Fundus camera: zeiss
Shooting center: fovea
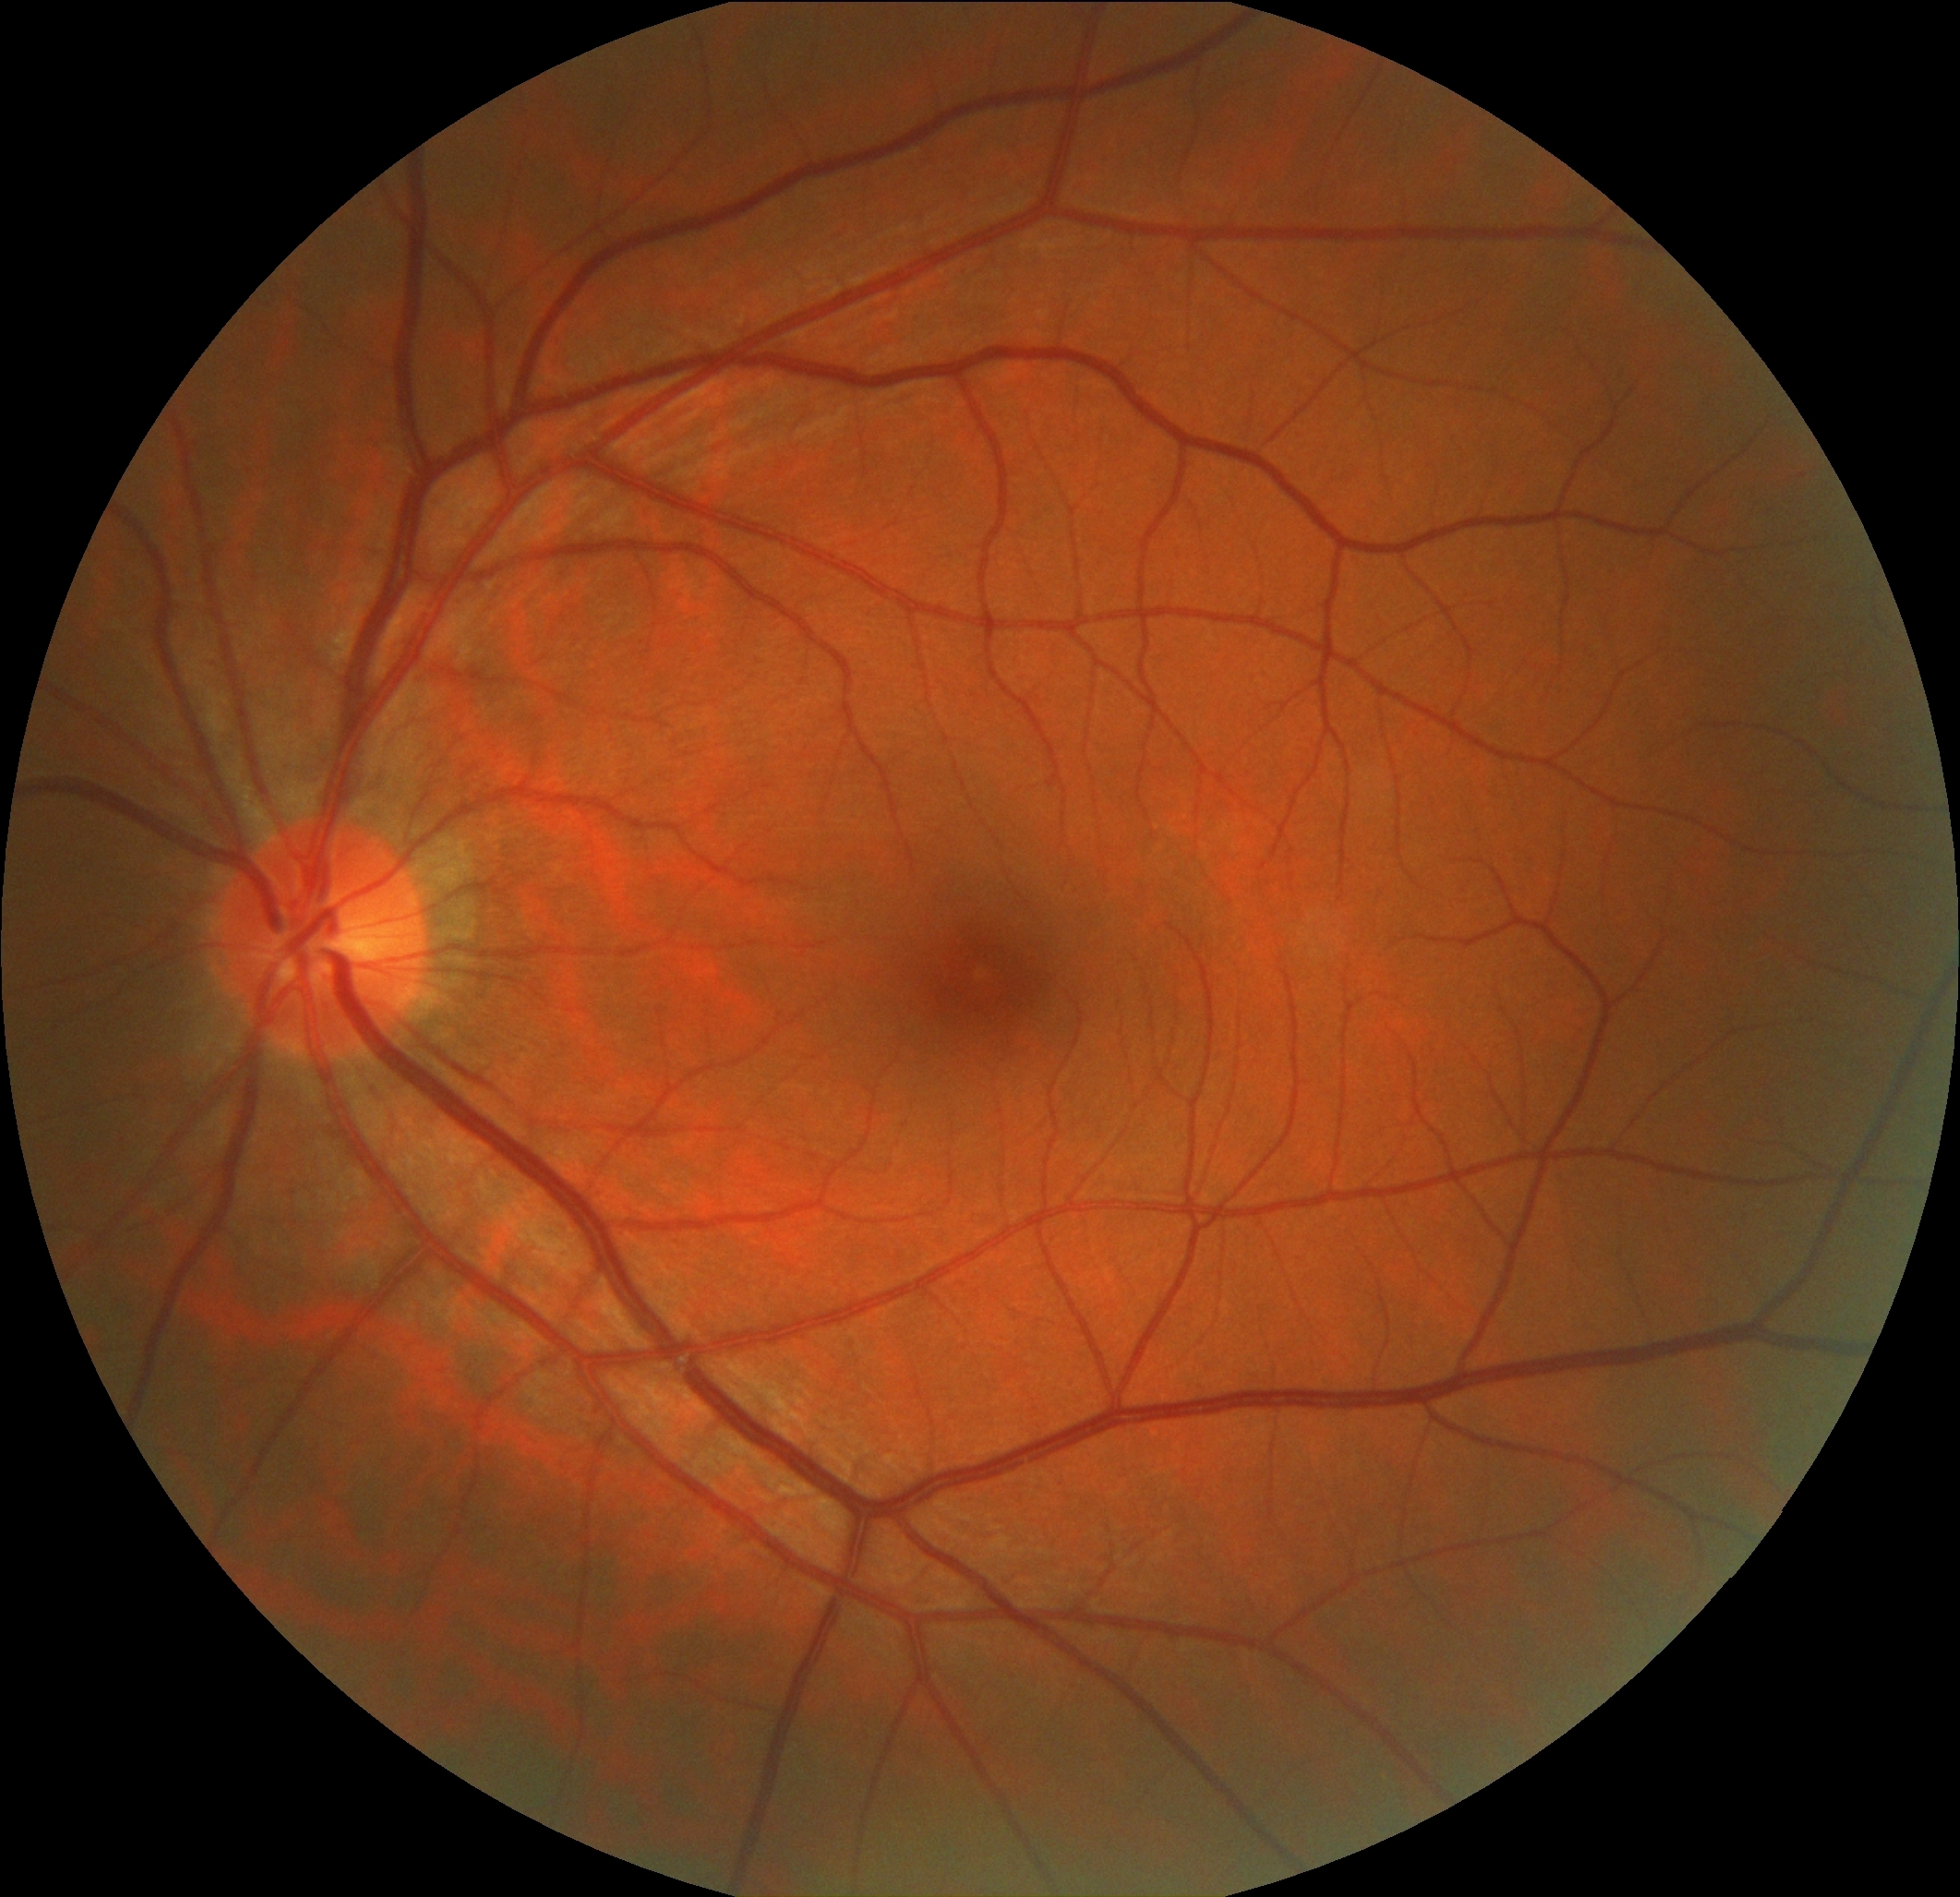
Pathologic myopia: no
Patchy retinal atrophy: present
Retinal detachment: absent